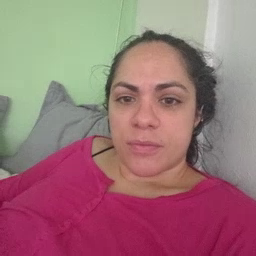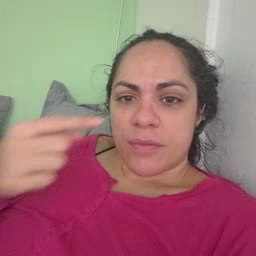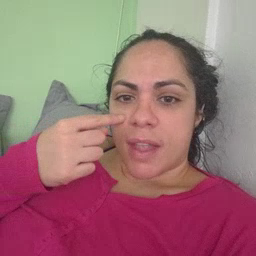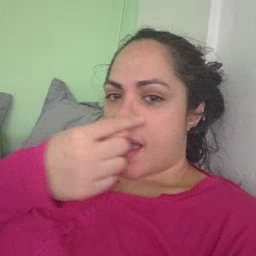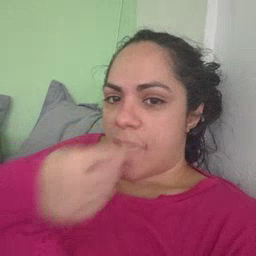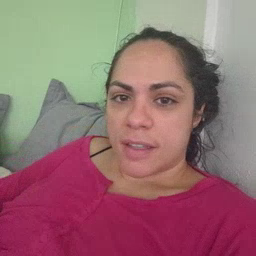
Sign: eye